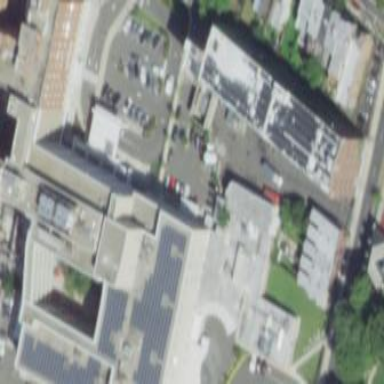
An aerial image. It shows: Hospital building.